Field crop: maize
Growth stage: 2
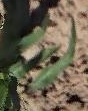
Species: maize